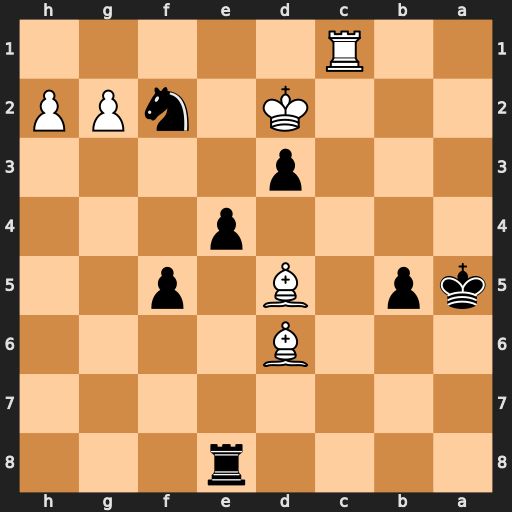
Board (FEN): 4r3/8/3B4/kp1B1p2/4p3/3p4/3K1nPP/2R5
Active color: b
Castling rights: -
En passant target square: -
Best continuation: e3+ Kc3 Rc8+ Kd4 Rxc1